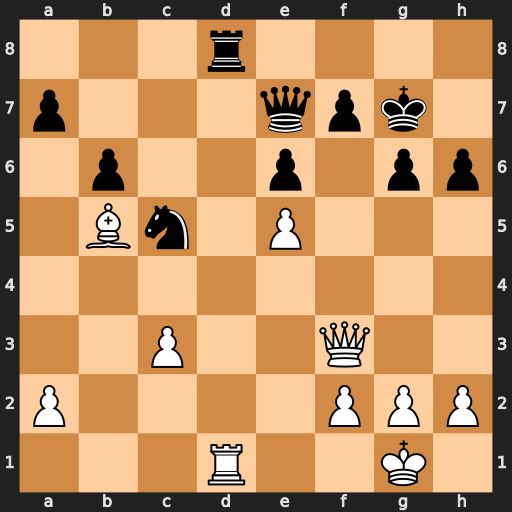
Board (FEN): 3r4/p3qpk1/1p2p1pp/1Bn1P3/8/2P2Q2/P4PPP/3R2K1
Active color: w
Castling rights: -
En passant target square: -
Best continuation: Qf6+ Qxf6 exf6+ Kxf6 Rxd8